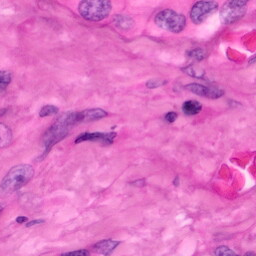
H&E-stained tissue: Pancreatic